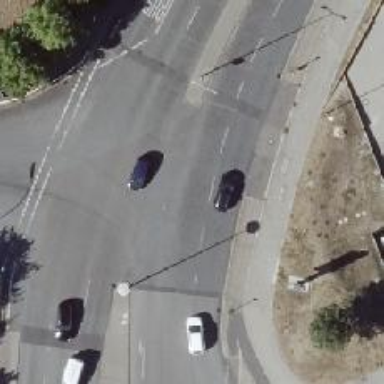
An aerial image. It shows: Secondary road with asphalt surface. There is cycle track on the right side.